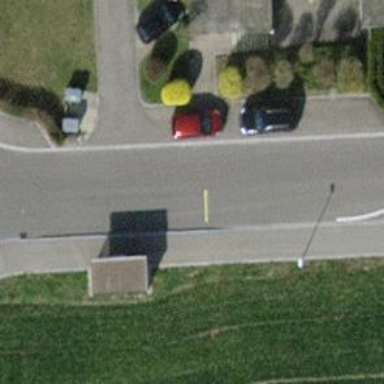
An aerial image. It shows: Bus stop with shelter. It is platform for public transport.